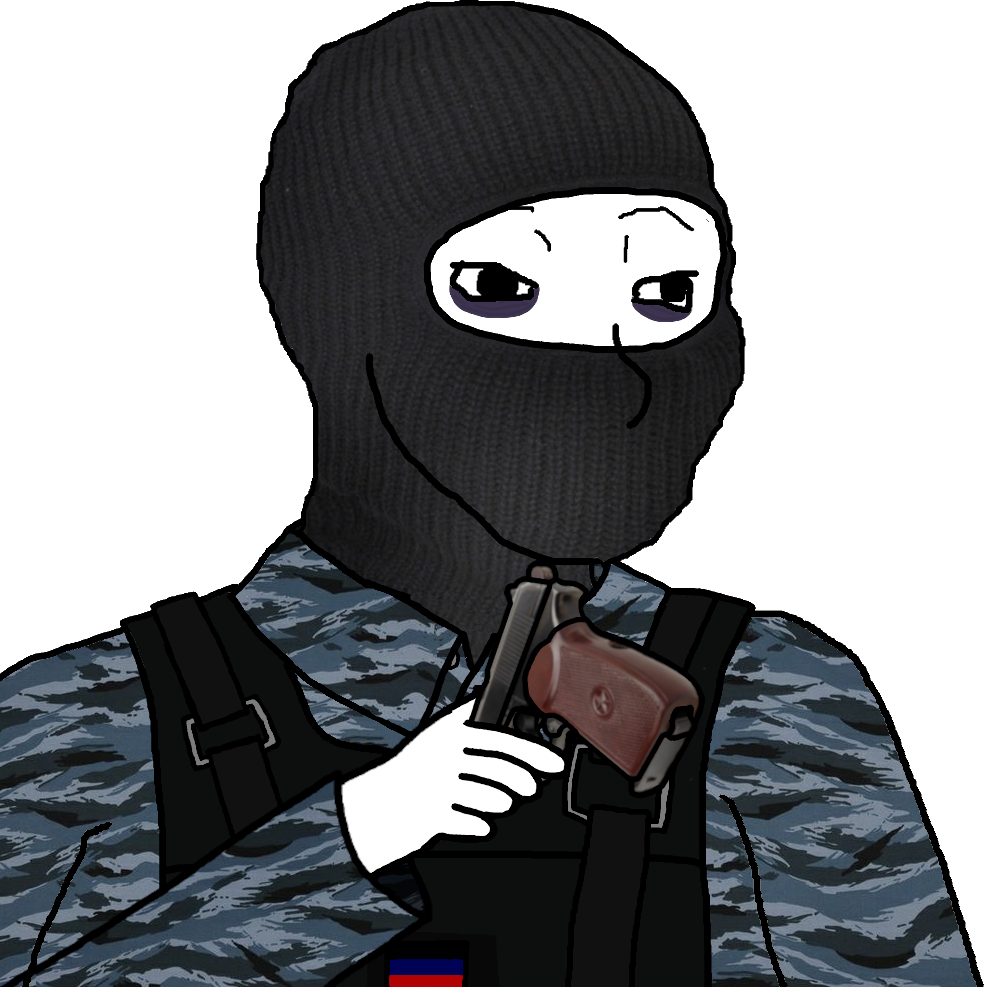
Label: 5_Doomer